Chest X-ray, AP view. Patient: 44 years old, sex M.
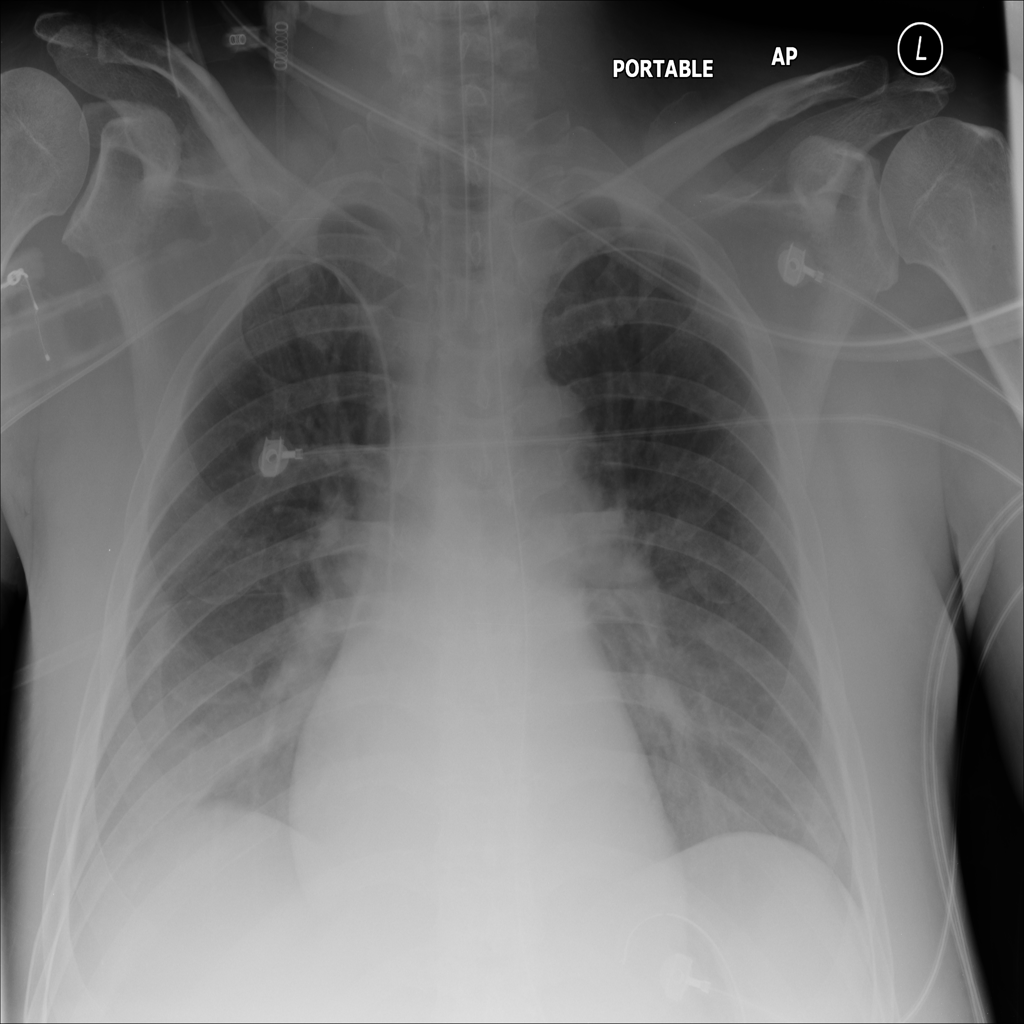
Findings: No Finding